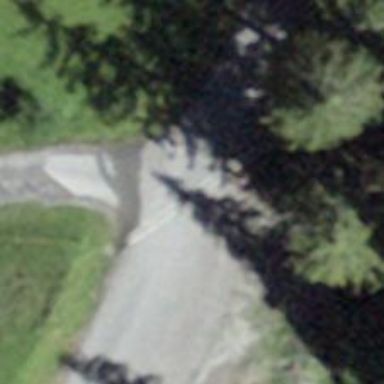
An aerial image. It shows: Unclassified road.